Question: I have a small fix I am trying to make. I am using a nice HTML5/CSS template and have developed an ASP.NET web application. I am trying to merge the code with the HTML/CSS. So in ASP.NET i am using this for form input
'''
@using (Html.BeginForm())
{
@Html.ValidationSummary()
<div class="form-group">
<p>Vendor Name: @Html.TextBoxFor(m=> Model.VendorName)</p>
<p>Vendor Title: @Html.TextBoxFor(m=> Model.VendorTitle)</p>
<p>Description: @Html.TextBoxFor(m=> Model.VendorDescription)</p>
<p>Start Date: @Html.EditorFor(m=> Model.StartDate)</p>
<input type="submit" name="Add Vendor" />
}
'''
However before i began making input in ASP.NET i was using this for my form design
'''
<div class="form-group">
<label for="focusedinput" class="col-sm-3 control-label">Vendor Name: </label>
<div class="col-sm-6">
<input type="text" class="form-control" id="vcvendorname" placeholder="Default Input" />
</div>
'''
So what i am trying to do is take the @Html.TextBoxFor(m=> Model.VendorName) and merge it with my original HTML code
The image below shows the nicely formatted HTML and below it the basic TextBoxFor.

All help greatly appreciated
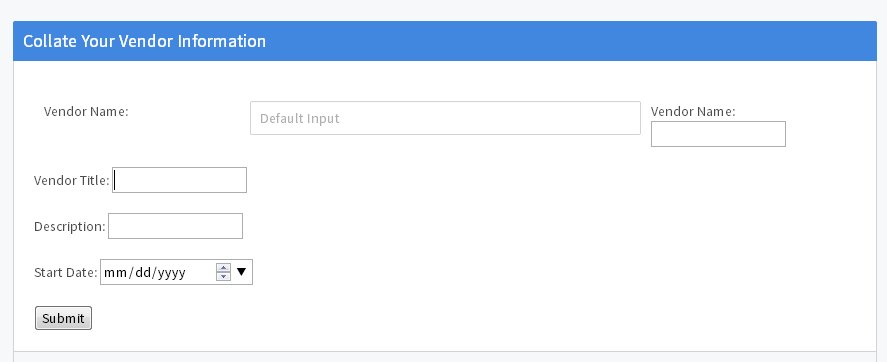
Answer: Well, your HTML doesn't match the previously-designed HTML at all. You have this:
'''
<div>
<p>some text <input></p>
</div>
'''
Whereas the original has this:
'''
<div>
<label>some text</label>
<div>
<input>
</div>
</div>
'''
So I would fully expect that any CSS which is designed for one isn't going to work well on the other. You probably need to match the structure. Something like this:
'''
<div class="form-group">
@Html.LabelFor(m=> Model.VendorName)
<div class="col-sm-6">
@Html.TextBoxFor(m=> Model.VendorName)
</div>
'''
... and so on.
Even beyond that, you still need to add the css 'class' attributes to the 'label' and the 'input' being generated. it's something like this:
'''
@Html.LabelFor(m=> Model.VendorName, new { @class = "col-sm-3 control-label" })
'''
For the 'input' there are a few more things you need to specify to match the original:
'''
@Html.TextBoxFor(m=> Model.VendorName, new { @class = "form-control", id = "vcvendorname", placeholder = "Default Input" })
'''
The point is, in order to apply the pre-existing styling to your markup, your markup needs to match what was styled.